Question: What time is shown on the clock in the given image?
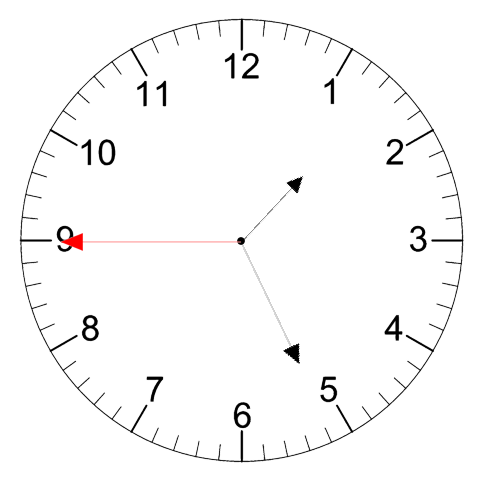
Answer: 01:25:45